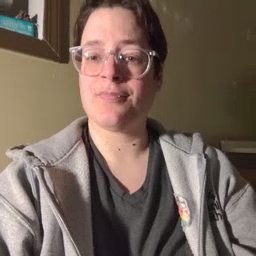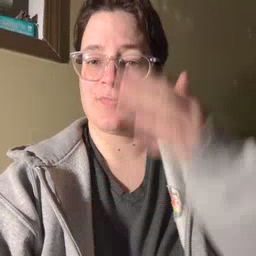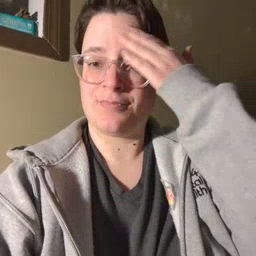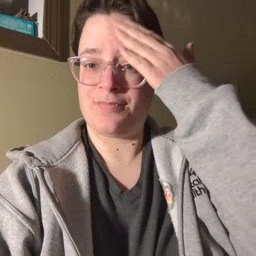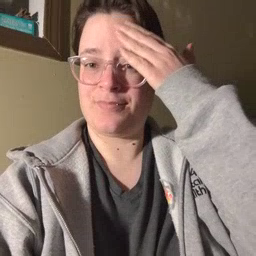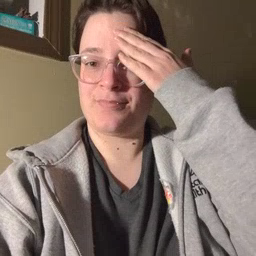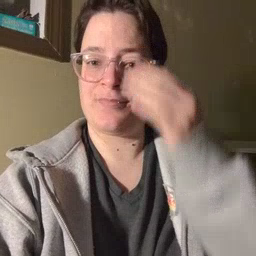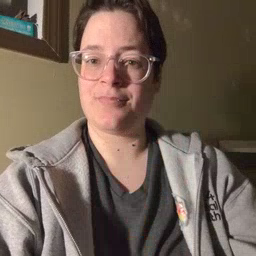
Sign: hat